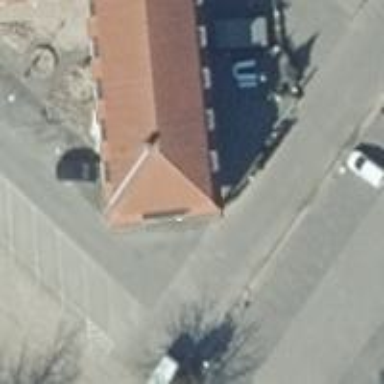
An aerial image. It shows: Fast food establishment.